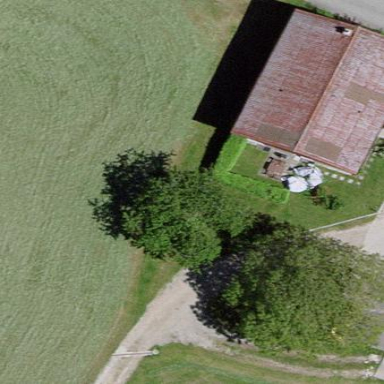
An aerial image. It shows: Farm building.